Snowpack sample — Rabbit Ears Pass, Jackson County, Colorado, USA (12/17/25, 1:08 PM MST)
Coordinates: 40.387, -106.625
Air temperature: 34 °F
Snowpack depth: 46 cm
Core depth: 10 cm
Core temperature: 30.2 °F
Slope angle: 6°, slope face: 165°
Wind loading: medium
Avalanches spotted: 0
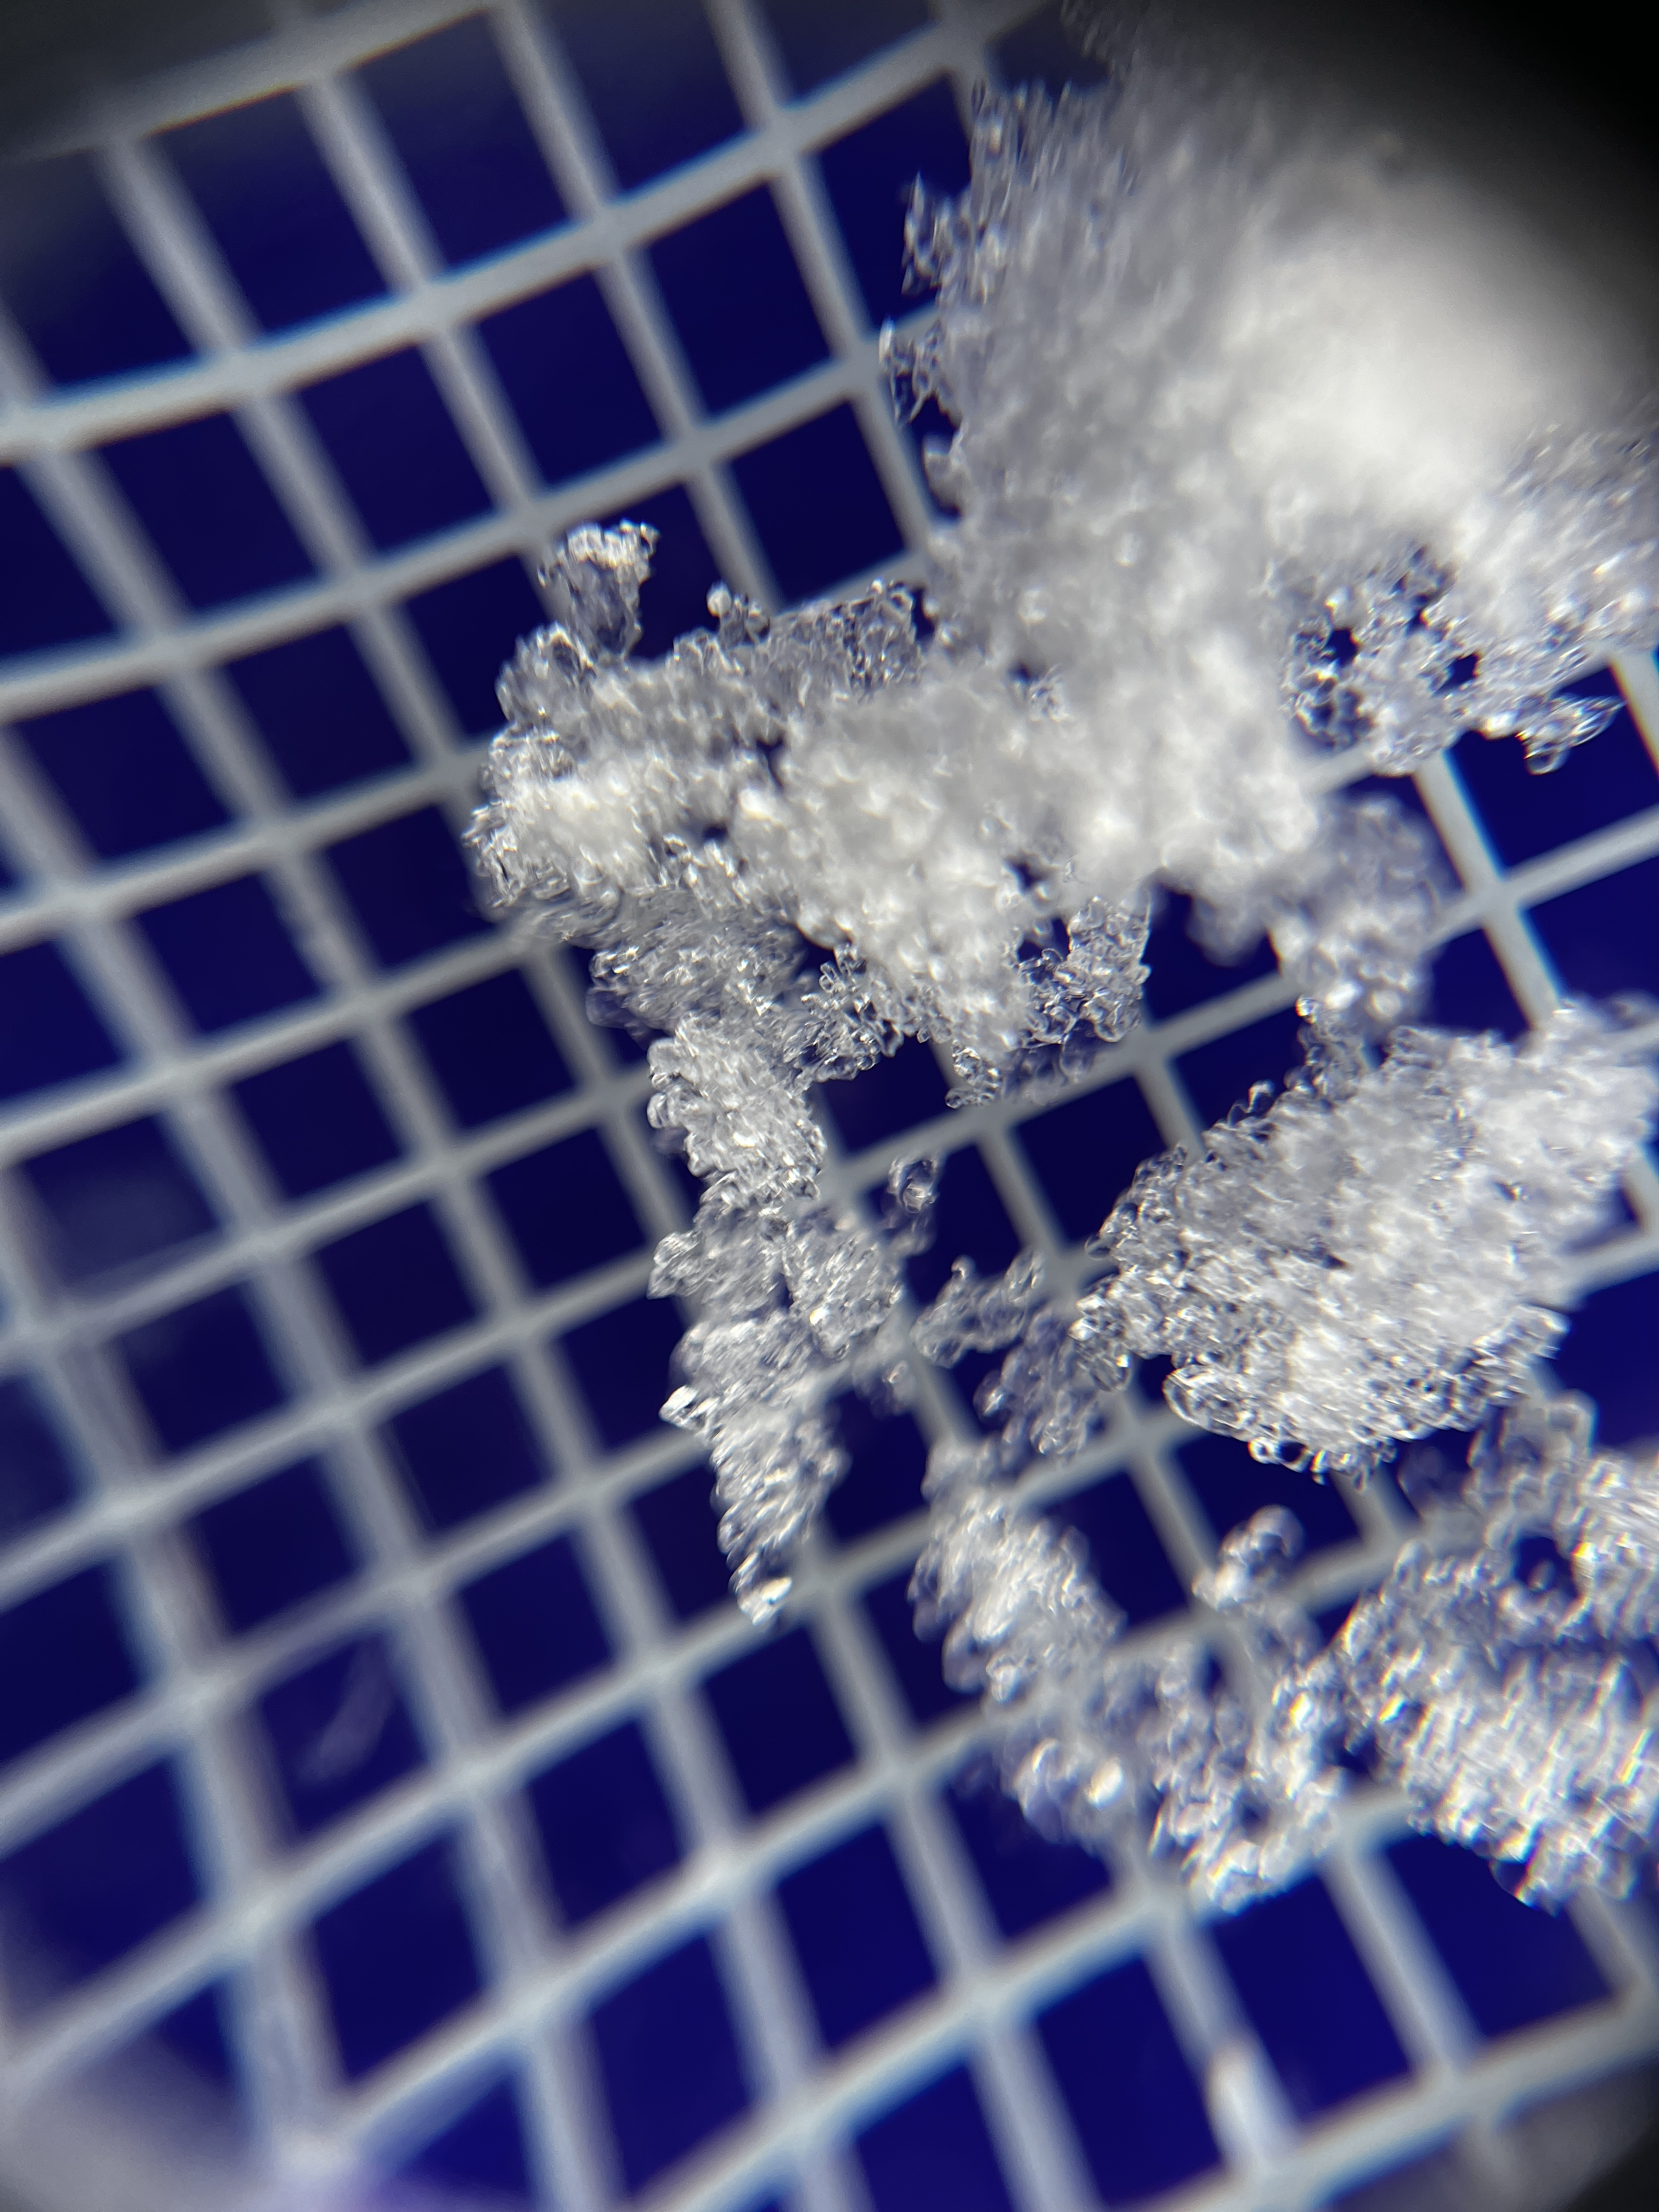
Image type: magnified_profile
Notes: No avalanches spotted nearby, although collected in a meadowy area with minimal risk on this face of the pass.